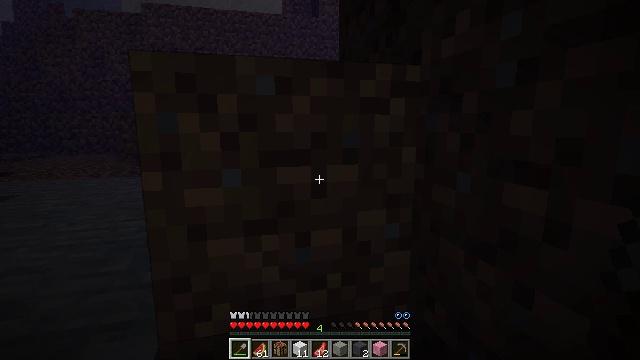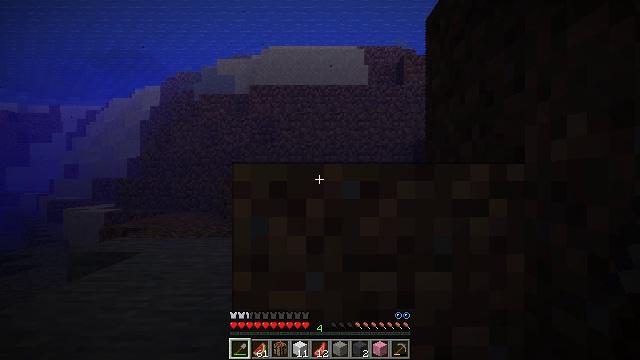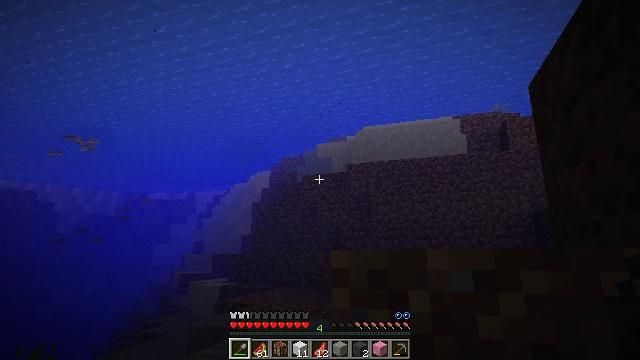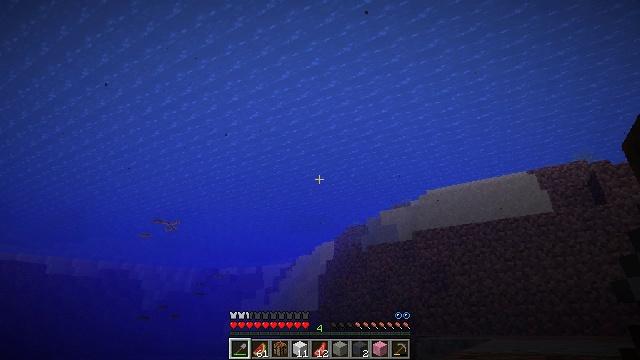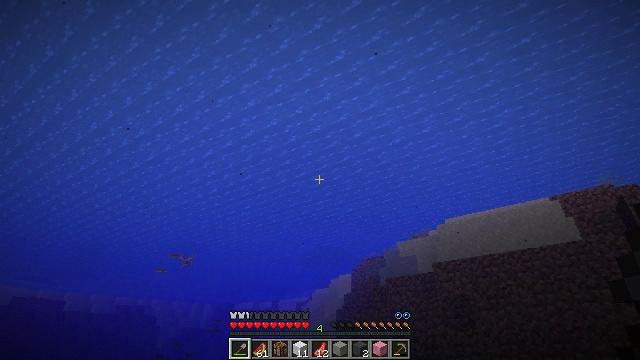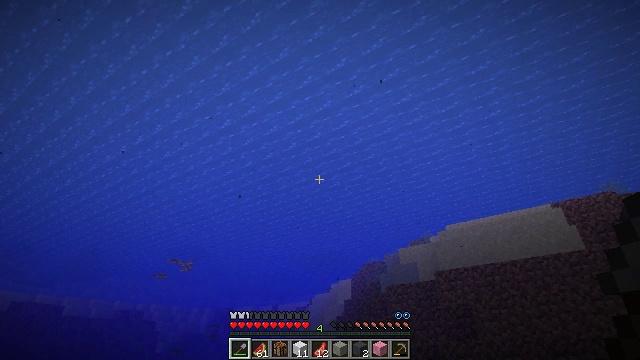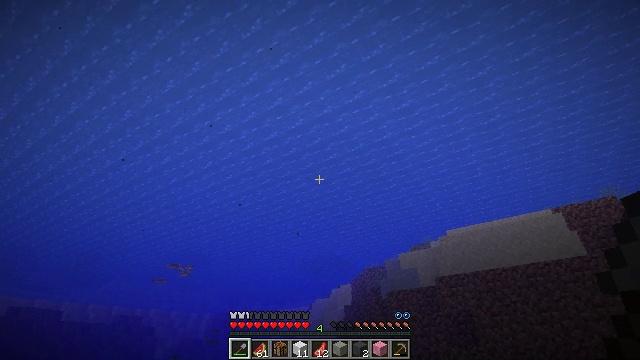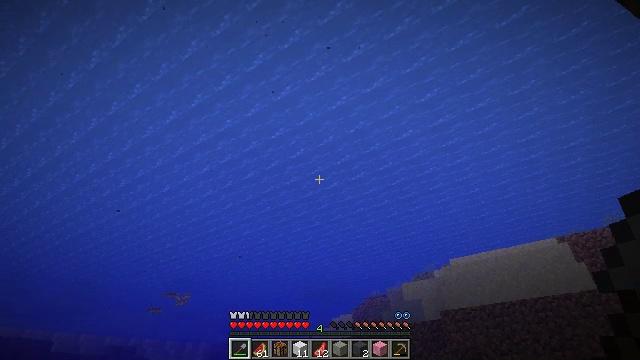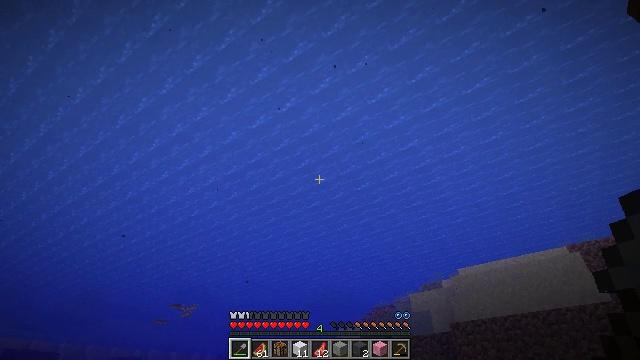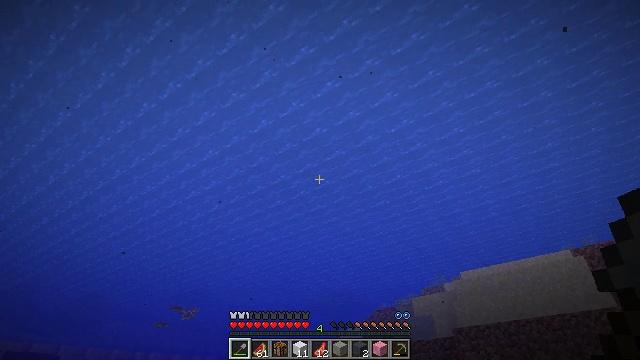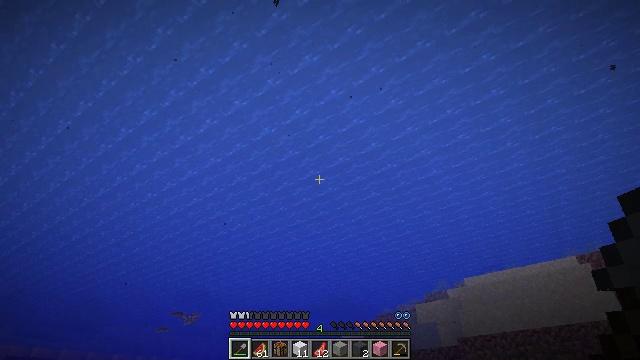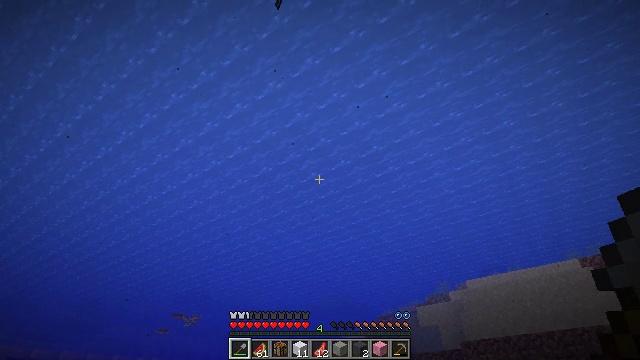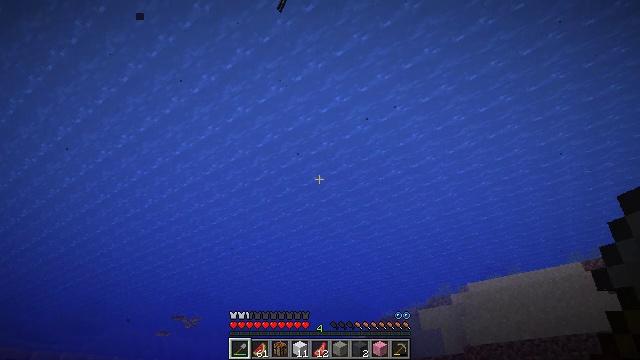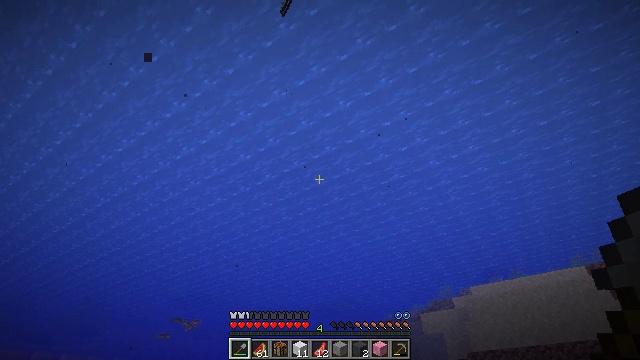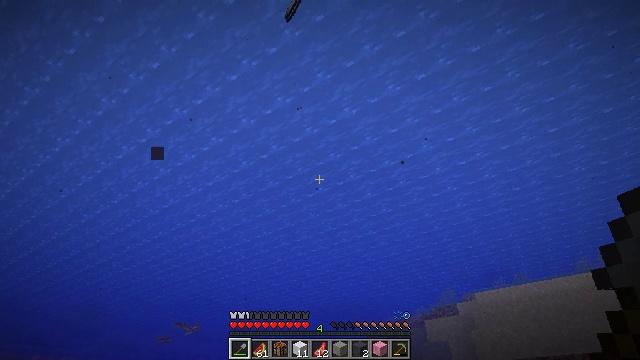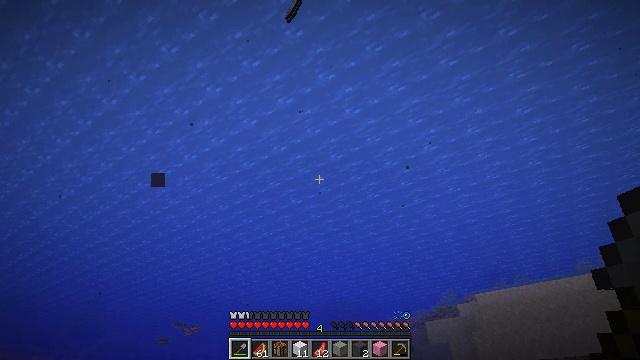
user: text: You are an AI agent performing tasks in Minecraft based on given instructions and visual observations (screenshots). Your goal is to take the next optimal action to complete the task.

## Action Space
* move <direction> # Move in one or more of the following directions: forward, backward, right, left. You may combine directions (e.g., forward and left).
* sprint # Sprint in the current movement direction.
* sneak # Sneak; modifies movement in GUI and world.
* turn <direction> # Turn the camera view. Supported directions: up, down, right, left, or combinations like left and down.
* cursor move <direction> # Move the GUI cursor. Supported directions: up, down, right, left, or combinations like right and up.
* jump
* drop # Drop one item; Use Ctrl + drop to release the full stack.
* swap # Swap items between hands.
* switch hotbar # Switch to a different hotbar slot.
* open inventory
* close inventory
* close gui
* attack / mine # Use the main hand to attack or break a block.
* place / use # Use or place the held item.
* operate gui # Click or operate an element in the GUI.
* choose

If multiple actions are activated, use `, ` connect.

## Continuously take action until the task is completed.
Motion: motion action
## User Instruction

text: Collect seagrass by hand or tool.
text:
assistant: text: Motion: move left, turn left and up, jump
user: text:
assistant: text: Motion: move left, turn left and up, jump
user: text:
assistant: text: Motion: move left, turn left and up, jump
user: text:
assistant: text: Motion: move left, turn left and up, jump
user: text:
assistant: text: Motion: move left, jump
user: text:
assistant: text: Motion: move left, jump
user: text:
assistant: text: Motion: move left, turn up, jump
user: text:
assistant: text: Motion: move left, turn left and up, jump
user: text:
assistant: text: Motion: move left, jump
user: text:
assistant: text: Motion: move left, jump
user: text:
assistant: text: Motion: move left, jump
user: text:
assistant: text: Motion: move left, jump
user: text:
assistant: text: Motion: move forward and move left, jump
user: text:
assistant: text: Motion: move forward and move left, jump
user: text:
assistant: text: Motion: move forward and move left, jump
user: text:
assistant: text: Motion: move left
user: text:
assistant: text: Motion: move forward and move left
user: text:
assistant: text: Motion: move forward and move left
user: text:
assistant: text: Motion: move forward and move left
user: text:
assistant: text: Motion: move forward and move left
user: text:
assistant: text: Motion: move forward and move left
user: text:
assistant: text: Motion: move forward and move left, jump
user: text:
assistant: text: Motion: move forward and move left, jump
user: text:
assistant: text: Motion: move forward and move left, jump
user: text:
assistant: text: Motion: move forward and move left, jump
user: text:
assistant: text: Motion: move forward and move left, jump
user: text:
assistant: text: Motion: move forward and move left, jump
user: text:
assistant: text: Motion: move forward and move left, jump
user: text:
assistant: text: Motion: move forward and move left, jump
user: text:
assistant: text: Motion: move forward and move left, jump